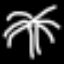
Label: palm tree